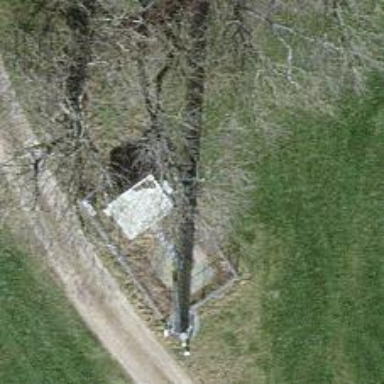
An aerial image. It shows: Communication mast tower.